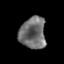
Tissue: prostate
Cell type: T cells
Senescence score: 0.3313
Nuclear area (px): 809
Mean DAPI intensity: 110.842